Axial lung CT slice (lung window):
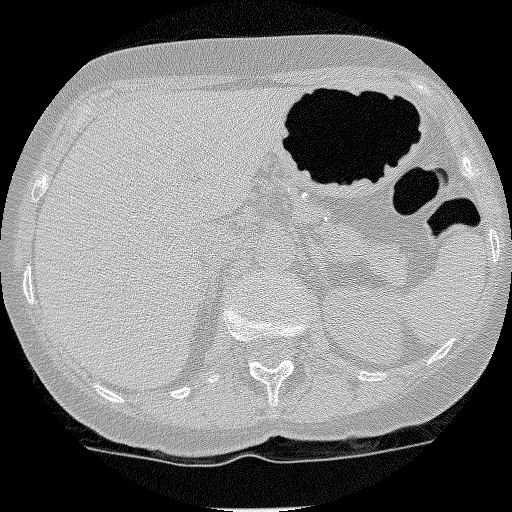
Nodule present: no